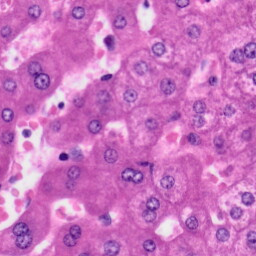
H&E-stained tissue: Liver